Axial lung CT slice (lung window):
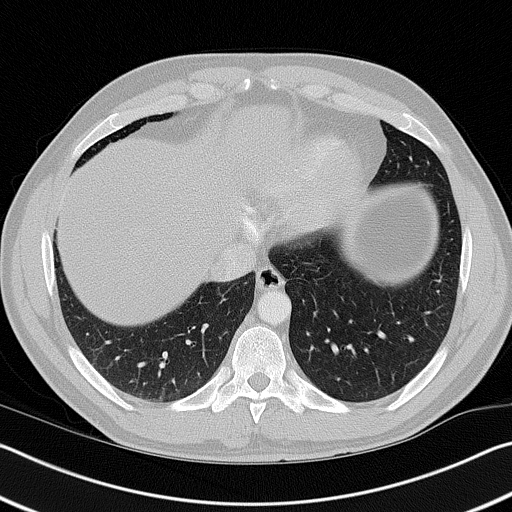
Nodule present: no